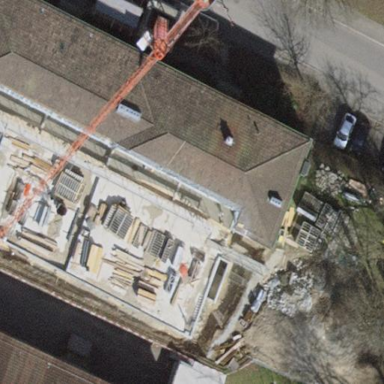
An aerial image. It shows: Building with hipped roof.